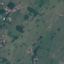
Land use / land cover: Pasture